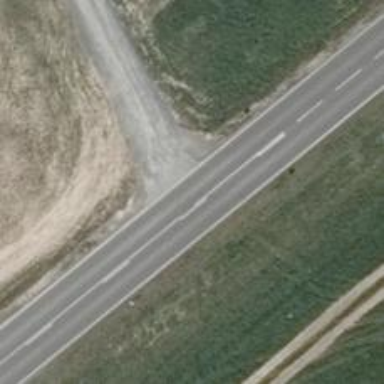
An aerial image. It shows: Asphalt road classified as trunk highway.